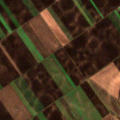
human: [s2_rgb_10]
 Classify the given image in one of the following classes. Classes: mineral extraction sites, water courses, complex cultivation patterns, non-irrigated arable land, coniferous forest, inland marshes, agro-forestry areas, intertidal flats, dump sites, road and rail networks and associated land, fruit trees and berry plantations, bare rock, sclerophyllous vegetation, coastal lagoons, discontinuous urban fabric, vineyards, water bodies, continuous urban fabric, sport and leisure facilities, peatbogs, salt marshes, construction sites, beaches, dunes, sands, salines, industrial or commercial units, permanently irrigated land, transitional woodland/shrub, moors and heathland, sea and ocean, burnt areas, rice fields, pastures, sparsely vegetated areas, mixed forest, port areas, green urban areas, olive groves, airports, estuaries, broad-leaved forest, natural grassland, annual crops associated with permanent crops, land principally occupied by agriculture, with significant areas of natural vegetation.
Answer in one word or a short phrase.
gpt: non-irrigated arable land